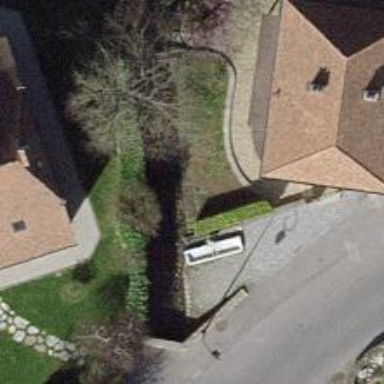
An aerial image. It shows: Beautiful fountain.